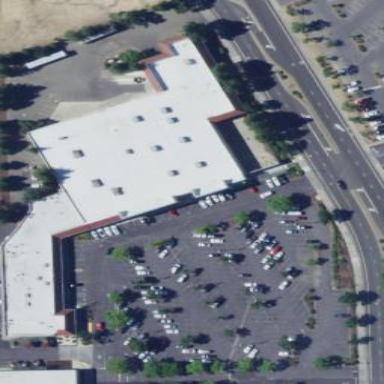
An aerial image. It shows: Building used as fitness center.